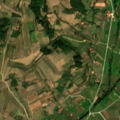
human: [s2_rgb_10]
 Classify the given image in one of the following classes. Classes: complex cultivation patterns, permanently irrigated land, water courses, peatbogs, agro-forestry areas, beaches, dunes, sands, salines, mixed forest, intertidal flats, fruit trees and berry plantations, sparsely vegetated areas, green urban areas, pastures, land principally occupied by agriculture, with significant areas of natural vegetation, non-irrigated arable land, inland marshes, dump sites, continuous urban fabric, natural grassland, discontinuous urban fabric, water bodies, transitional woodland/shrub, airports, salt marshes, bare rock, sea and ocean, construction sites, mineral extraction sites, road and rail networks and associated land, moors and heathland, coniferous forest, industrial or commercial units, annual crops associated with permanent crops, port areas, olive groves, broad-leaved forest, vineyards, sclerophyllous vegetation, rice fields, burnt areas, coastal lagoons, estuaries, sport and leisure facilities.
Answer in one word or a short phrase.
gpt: complex cultivation patterns, broad-leaved forest